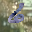
Label: 6